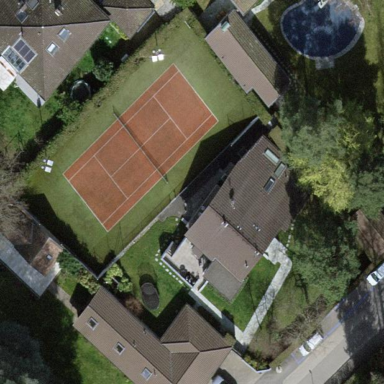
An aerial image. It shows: Garden enclosed by fence.